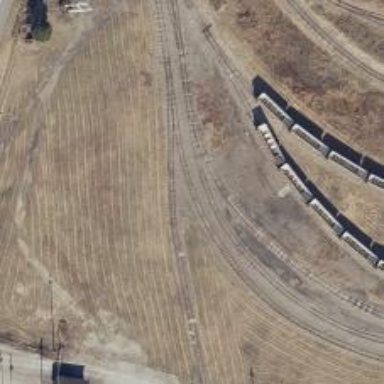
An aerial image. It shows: Disused railway spur.